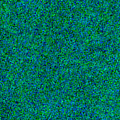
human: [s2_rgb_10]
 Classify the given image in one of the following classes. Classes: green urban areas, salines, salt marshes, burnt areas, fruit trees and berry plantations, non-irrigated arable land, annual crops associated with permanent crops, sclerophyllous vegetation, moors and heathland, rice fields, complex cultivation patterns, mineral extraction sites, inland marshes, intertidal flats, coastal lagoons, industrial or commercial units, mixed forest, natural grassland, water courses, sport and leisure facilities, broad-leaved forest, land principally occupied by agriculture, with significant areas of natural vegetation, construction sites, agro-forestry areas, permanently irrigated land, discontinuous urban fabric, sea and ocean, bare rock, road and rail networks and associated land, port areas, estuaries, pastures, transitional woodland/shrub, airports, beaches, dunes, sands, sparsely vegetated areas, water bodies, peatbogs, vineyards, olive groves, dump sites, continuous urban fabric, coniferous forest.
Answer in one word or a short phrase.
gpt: sea and ocean